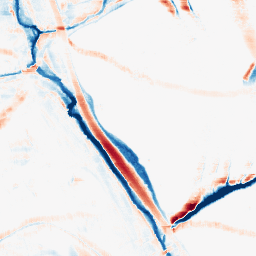
Category: morphological
Decomposition family: morphological_rect
Decomposition parameters: operation: average
width: 20
height: 10
Upsampling method: lanczos
Upsampling parameters: scale: 8
Upsampling scale: 8